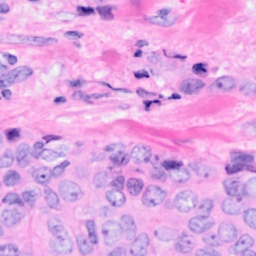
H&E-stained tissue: Breast